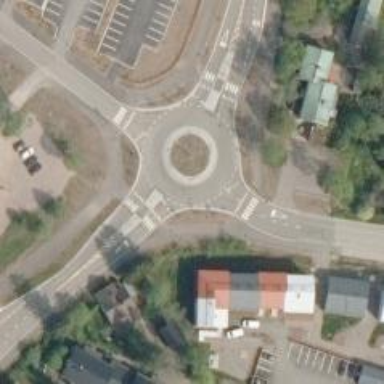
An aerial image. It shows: Tertiary road leading to roundabout.